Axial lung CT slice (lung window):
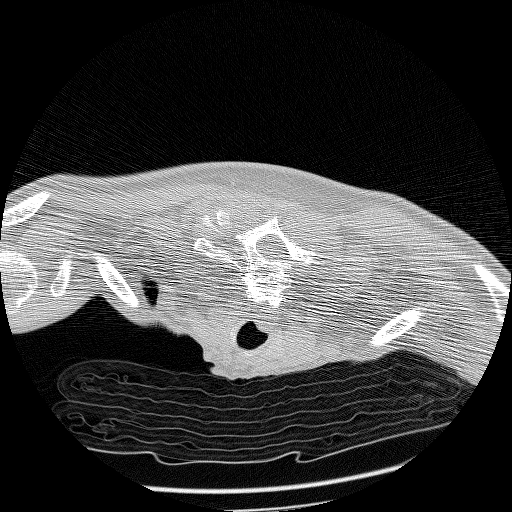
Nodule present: no